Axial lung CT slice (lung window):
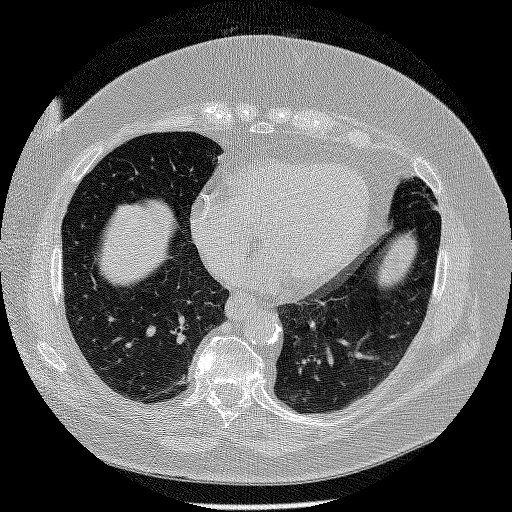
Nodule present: no